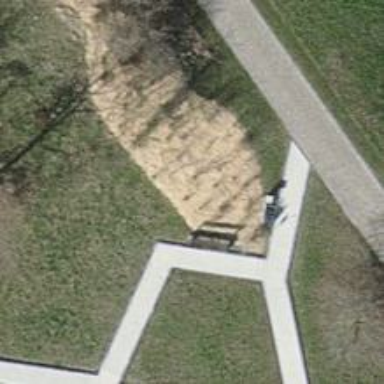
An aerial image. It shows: Bench for seating.